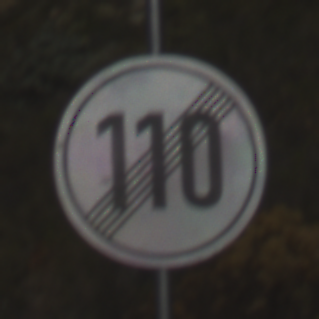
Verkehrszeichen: EndeGeschwindigkeit110
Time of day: MorningAfternoon
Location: Outdoor (RoadRail)
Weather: PartlyCloudy
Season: NotSpecified
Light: Natural